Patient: sex M, age 71
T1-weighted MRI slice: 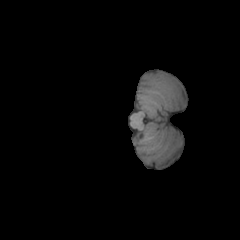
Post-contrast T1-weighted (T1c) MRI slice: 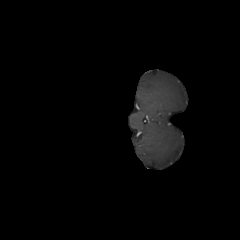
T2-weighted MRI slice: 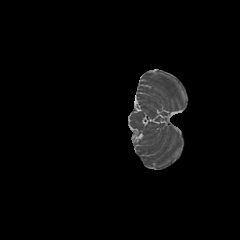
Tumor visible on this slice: no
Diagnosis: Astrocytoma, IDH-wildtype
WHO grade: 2